Interaction volume radius: 5 \u00c5
Interaction volume height: 15 \u00c5
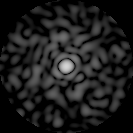
Disorder parameter: 0.796